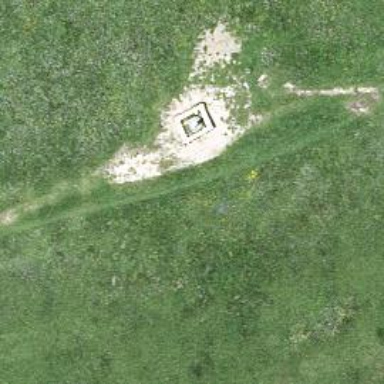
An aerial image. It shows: Historic wayside cross.